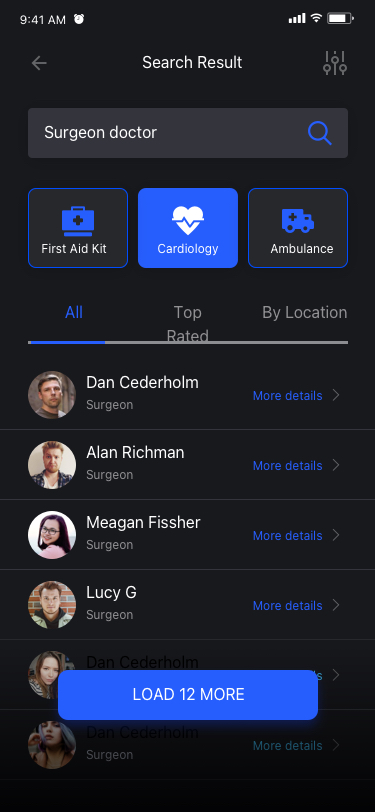
Text in this UI design:
Cardiology
Search Result
Surgeon doctor
First Aid Kit
Ambulance
Top Rated
By Location
All
Dan Cederholm
Surgeon
More details
Alan Richman
Surgeon
More details
Meagan Fissher
Surgeon
More details
Lucy G
Surgeon
More details
Dan Cederholm
Surgeon
More details
Dan Cederholm
Surgeon
More details
LOAD 12 MORE
9:41 AM